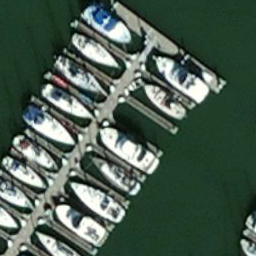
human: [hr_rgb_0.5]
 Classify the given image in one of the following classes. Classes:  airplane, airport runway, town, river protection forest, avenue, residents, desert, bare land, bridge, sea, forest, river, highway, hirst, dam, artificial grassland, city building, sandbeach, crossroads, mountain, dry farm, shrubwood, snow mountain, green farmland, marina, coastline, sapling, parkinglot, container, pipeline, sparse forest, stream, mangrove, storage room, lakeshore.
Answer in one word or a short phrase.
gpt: marina